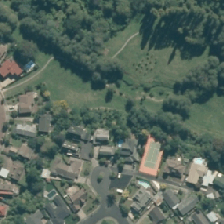
Land cover: urban_parkland